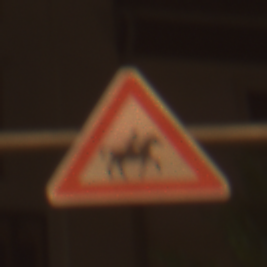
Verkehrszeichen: ReiterLinks
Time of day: Night
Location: Outdoor (Urban)
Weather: Clear
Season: NotSpecified
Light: Artificial